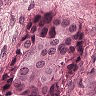
Metastatic tissue present: yes